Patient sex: M
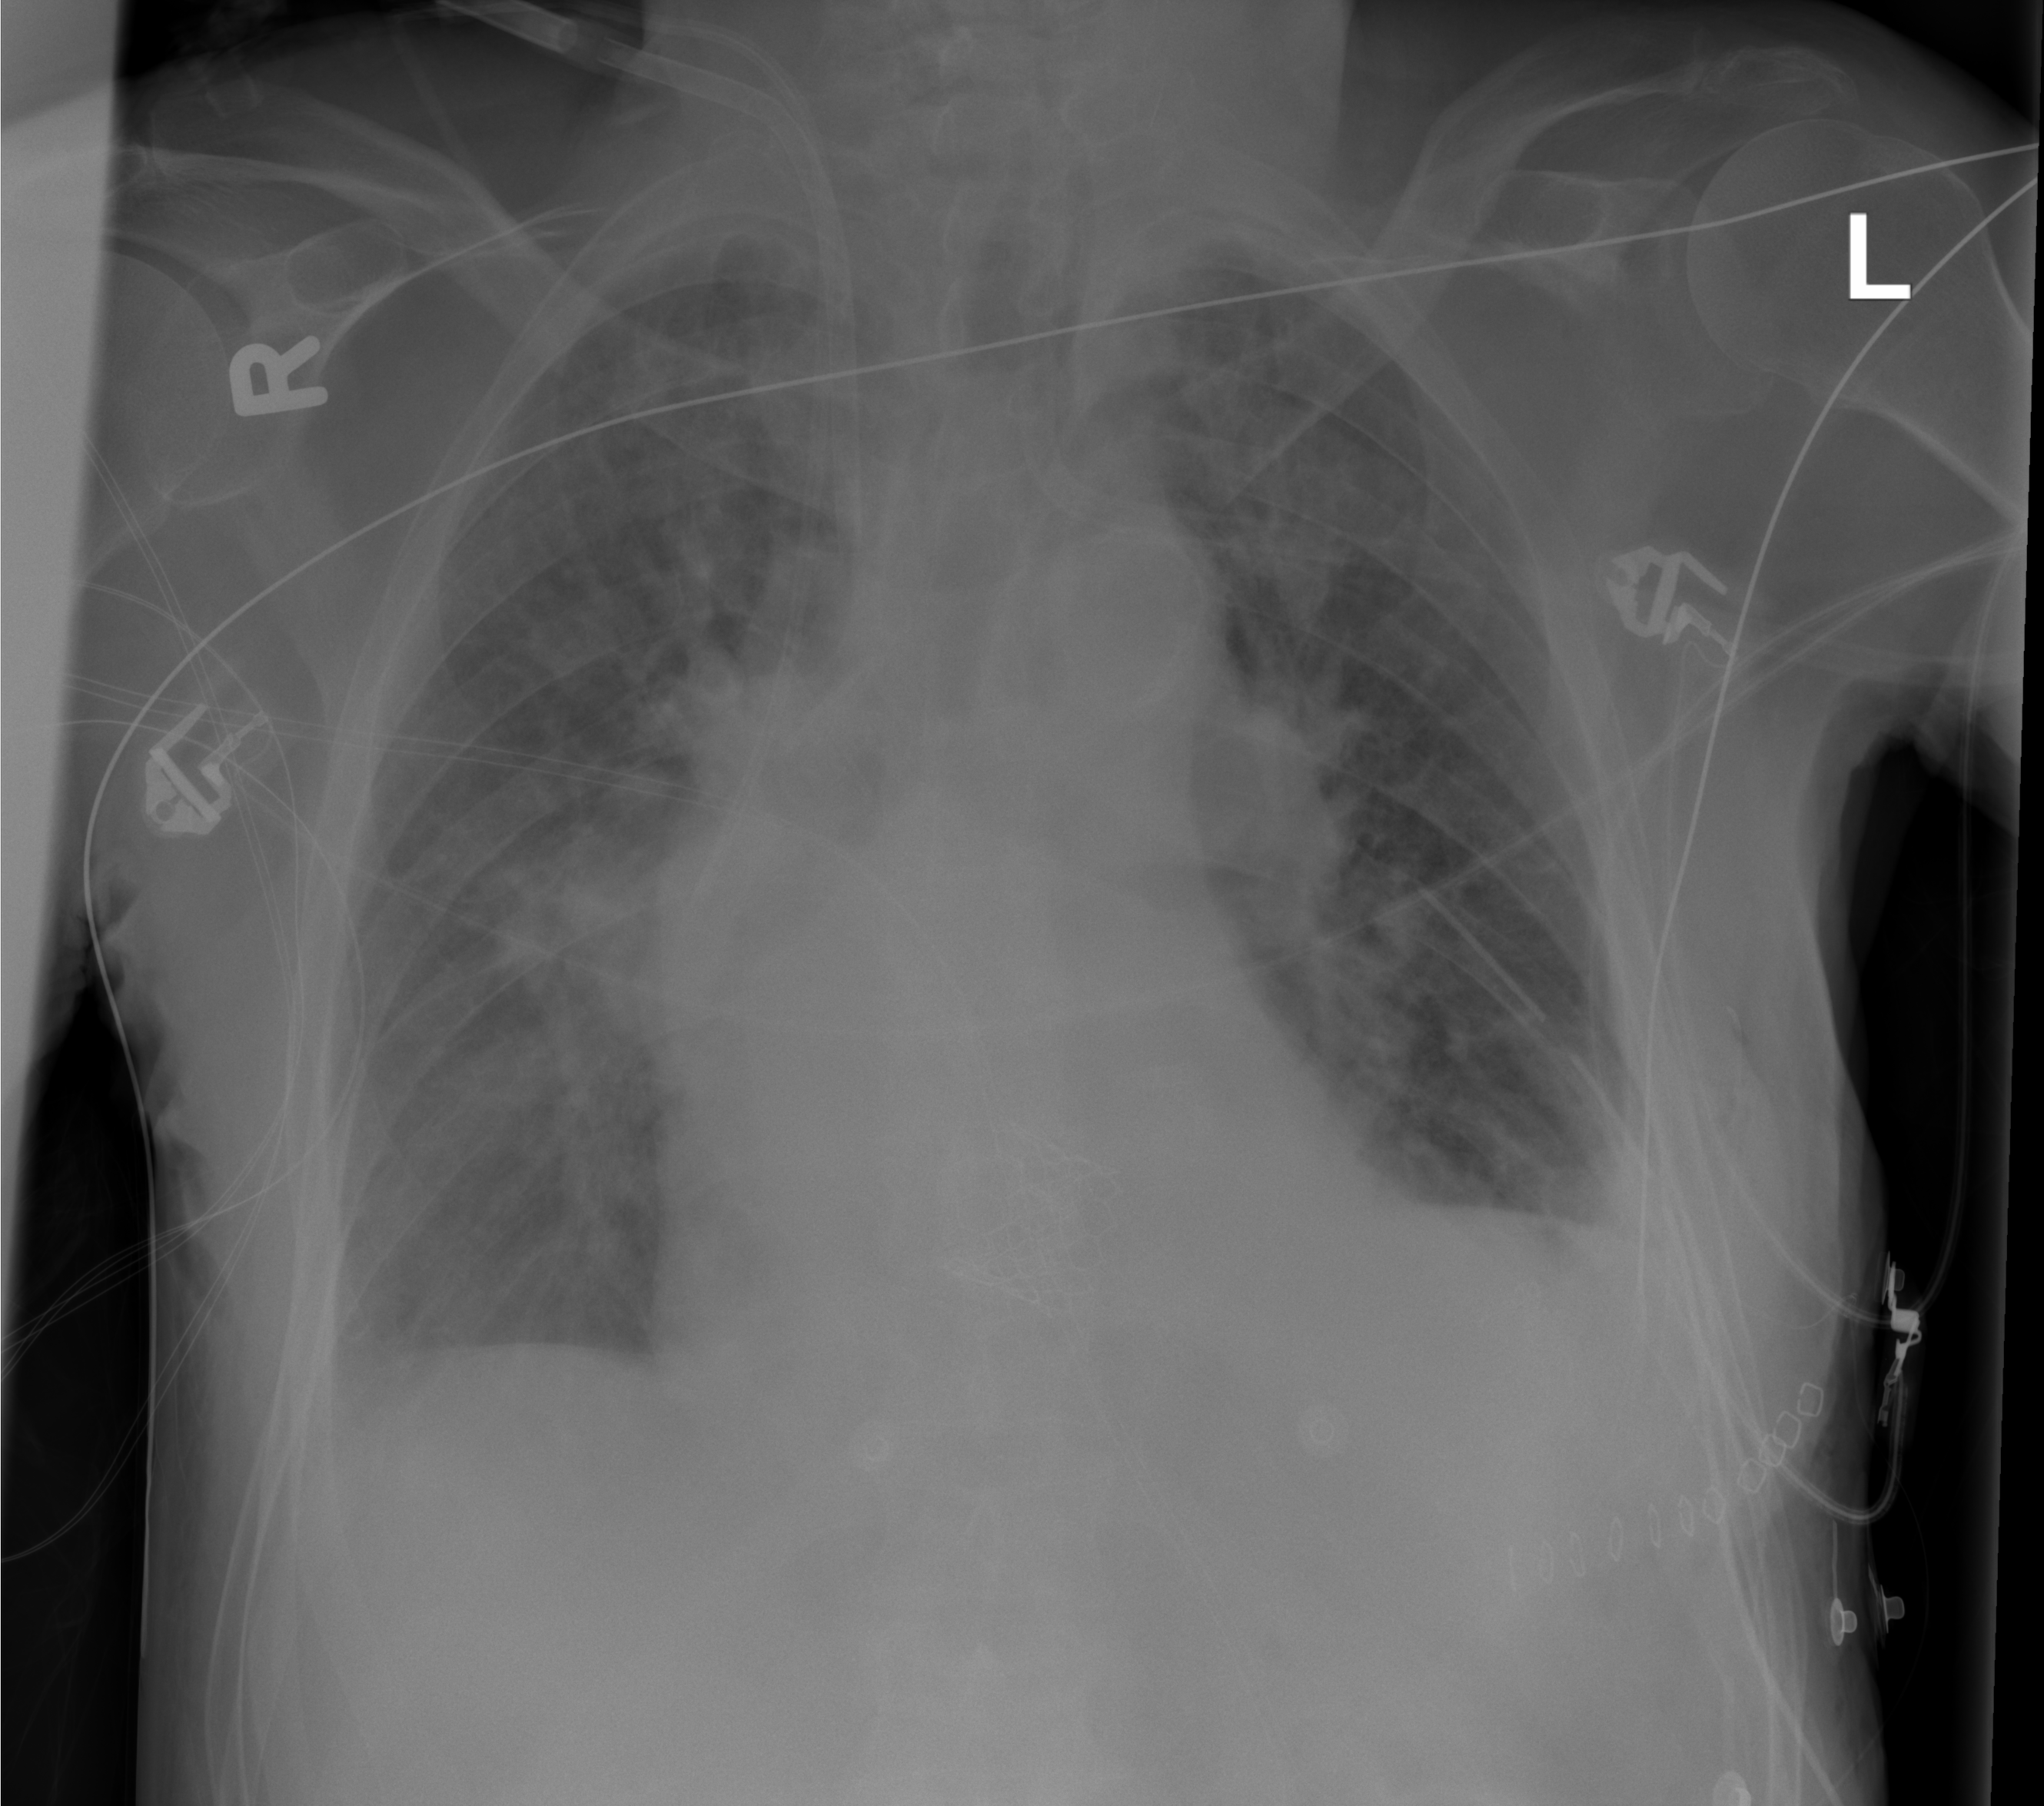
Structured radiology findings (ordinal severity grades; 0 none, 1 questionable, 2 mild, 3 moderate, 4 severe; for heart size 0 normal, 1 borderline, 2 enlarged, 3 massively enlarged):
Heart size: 0
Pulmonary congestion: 2
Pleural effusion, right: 1
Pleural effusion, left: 1
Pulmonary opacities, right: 0
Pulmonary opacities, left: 0
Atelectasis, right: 1
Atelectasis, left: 2